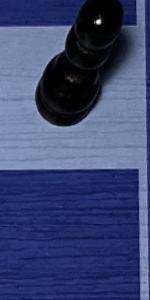
Label: Empty